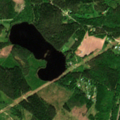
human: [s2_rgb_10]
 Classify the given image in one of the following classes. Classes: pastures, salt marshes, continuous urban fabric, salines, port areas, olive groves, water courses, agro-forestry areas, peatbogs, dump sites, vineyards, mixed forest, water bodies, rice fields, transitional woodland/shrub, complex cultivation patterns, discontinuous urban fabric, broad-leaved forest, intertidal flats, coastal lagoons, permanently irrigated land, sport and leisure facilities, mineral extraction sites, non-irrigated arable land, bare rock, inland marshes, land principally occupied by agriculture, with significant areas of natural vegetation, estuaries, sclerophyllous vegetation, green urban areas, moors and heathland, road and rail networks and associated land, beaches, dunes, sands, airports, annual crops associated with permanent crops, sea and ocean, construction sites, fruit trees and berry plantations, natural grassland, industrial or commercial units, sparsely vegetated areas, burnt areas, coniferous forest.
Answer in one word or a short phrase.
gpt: land principally occupied by agriculture, with significant areas of natural vegetation, coniferous forest, mixed forest, transitional woodland/shrub